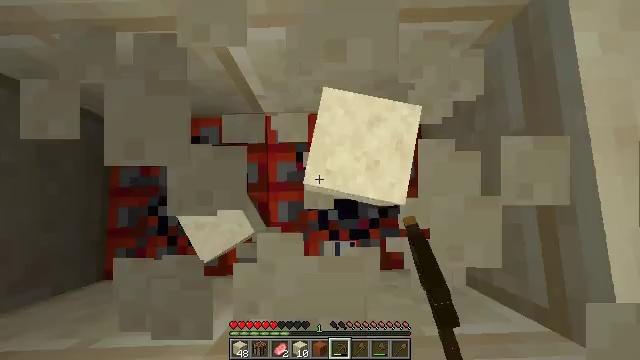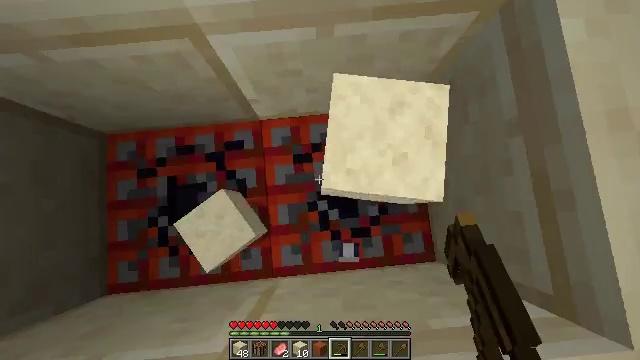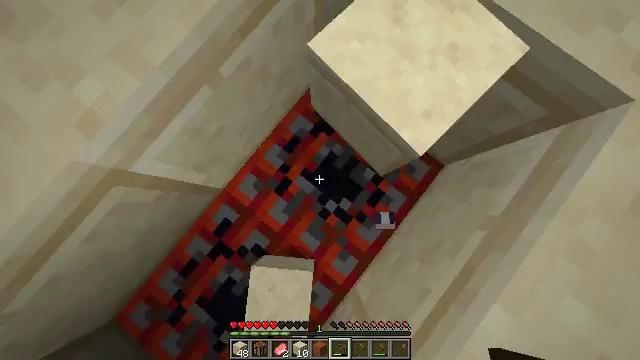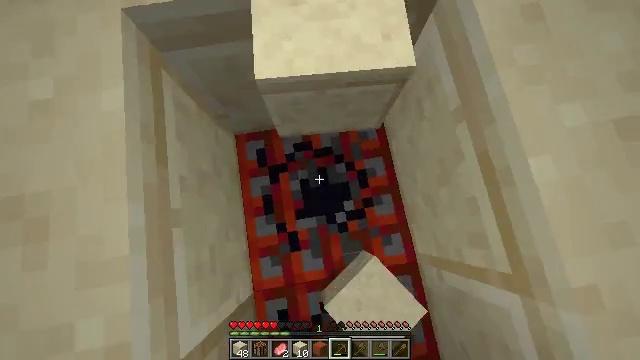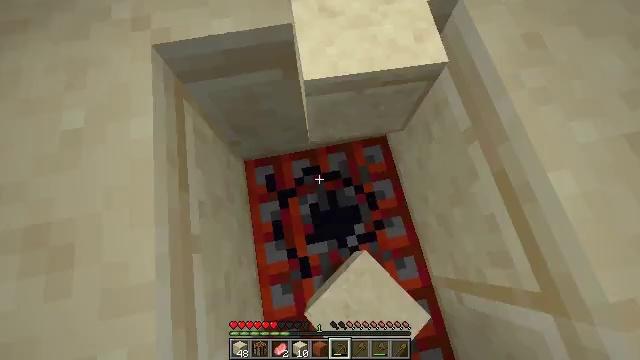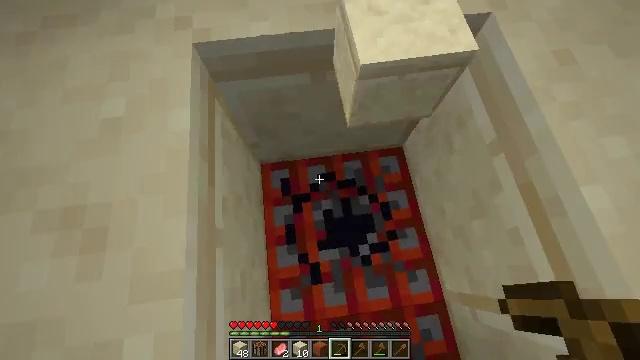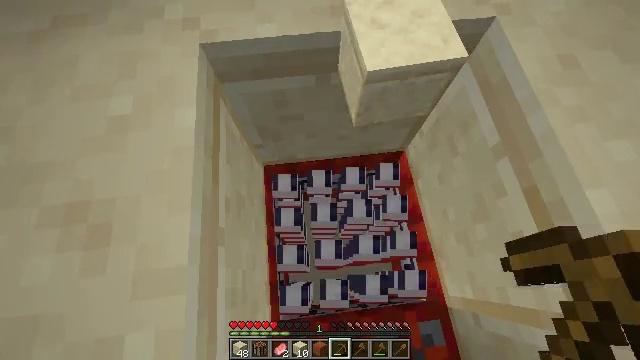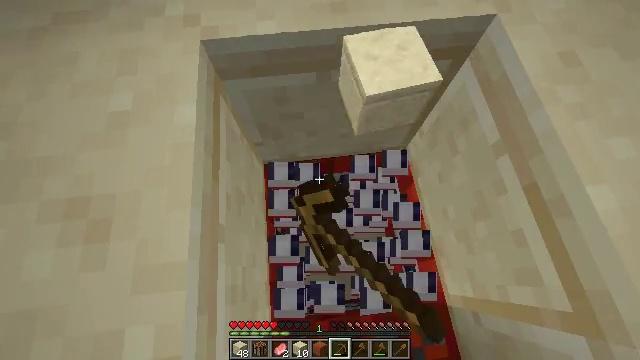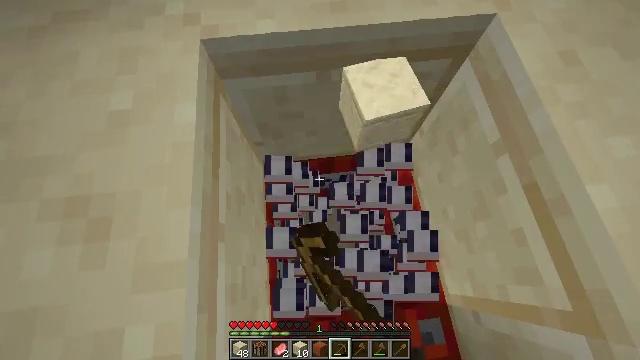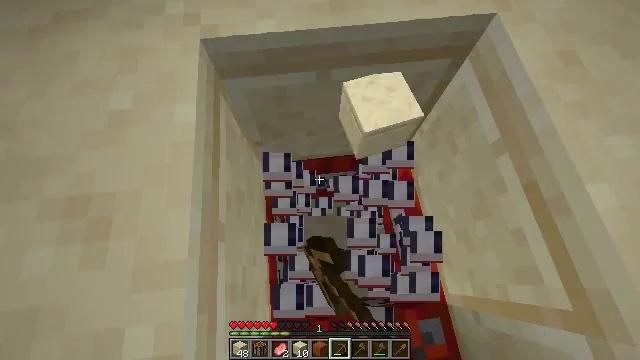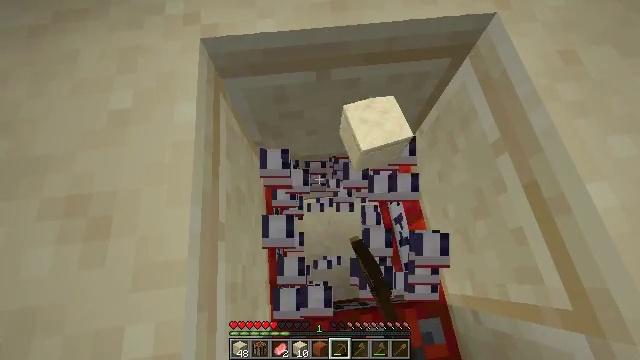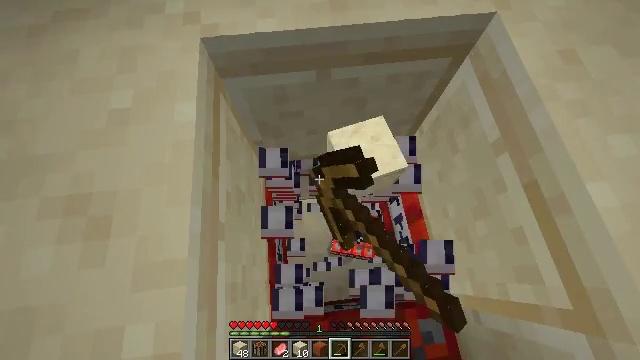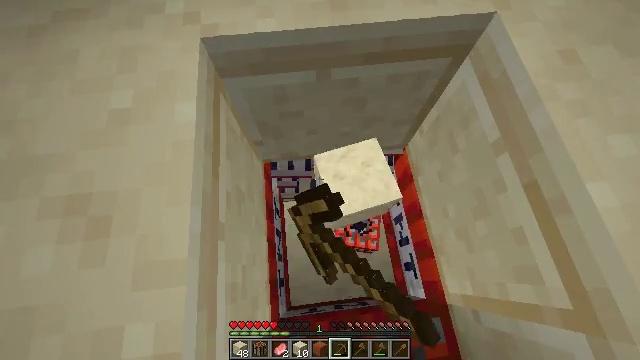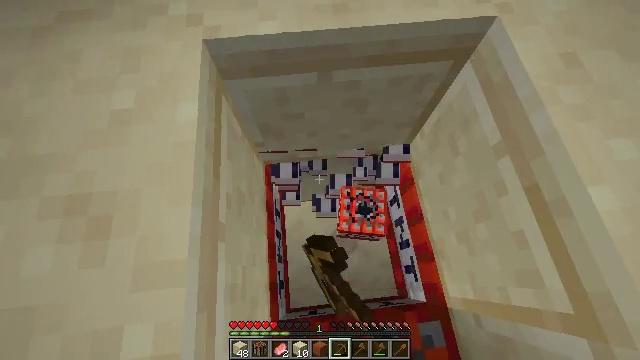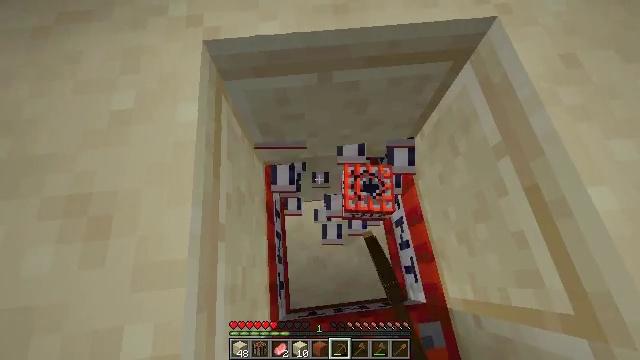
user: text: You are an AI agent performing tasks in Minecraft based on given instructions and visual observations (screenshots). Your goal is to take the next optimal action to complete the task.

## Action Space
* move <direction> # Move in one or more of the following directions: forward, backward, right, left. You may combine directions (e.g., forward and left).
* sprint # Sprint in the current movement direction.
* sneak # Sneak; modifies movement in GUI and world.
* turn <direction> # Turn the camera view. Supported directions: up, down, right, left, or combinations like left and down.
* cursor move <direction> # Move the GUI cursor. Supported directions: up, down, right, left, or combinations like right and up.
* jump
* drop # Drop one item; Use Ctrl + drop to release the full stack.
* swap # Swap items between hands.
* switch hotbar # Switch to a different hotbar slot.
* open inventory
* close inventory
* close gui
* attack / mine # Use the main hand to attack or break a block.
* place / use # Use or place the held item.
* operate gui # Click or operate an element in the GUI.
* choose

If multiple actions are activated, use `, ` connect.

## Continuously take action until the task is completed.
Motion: motion action
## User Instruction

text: Mine the TNT block.
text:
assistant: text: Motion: turn right
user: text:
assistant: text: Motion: move left, turn right
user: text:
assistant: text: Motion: move left, turn right and up
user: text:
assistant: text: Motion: turn right and up
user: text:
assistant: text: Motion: turn left and up
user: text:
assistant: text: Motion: attack / mine
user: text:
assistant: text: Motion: attack / mine
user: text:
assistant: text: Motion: attack / mine
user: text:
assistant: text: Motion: attack / mine
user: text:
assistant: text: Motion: attack / mine
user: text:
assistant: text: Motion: no_op
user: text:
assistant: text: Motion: no_op
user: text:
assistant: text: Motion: no_op
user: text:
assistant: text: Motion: no_op
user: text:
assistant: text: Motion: no_op